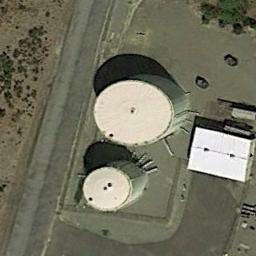
Label: storage tanks